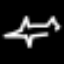
Label: airplane